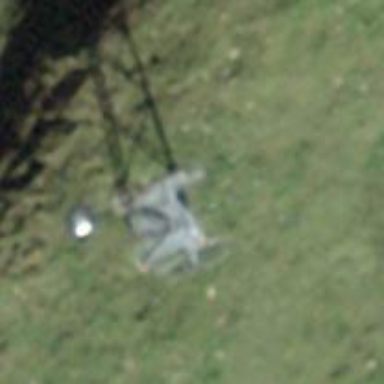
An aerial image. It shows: Pylon for aerialway.